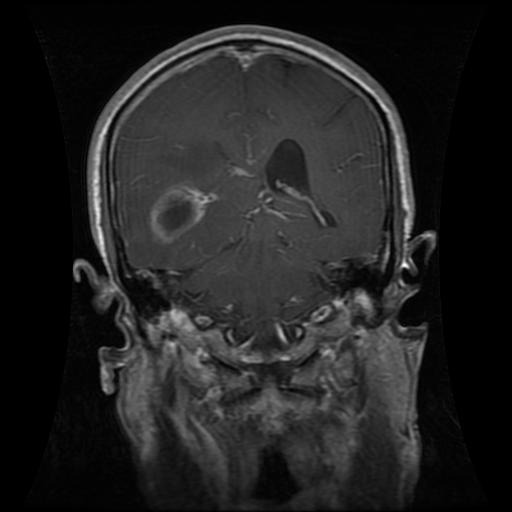
Label: glioma